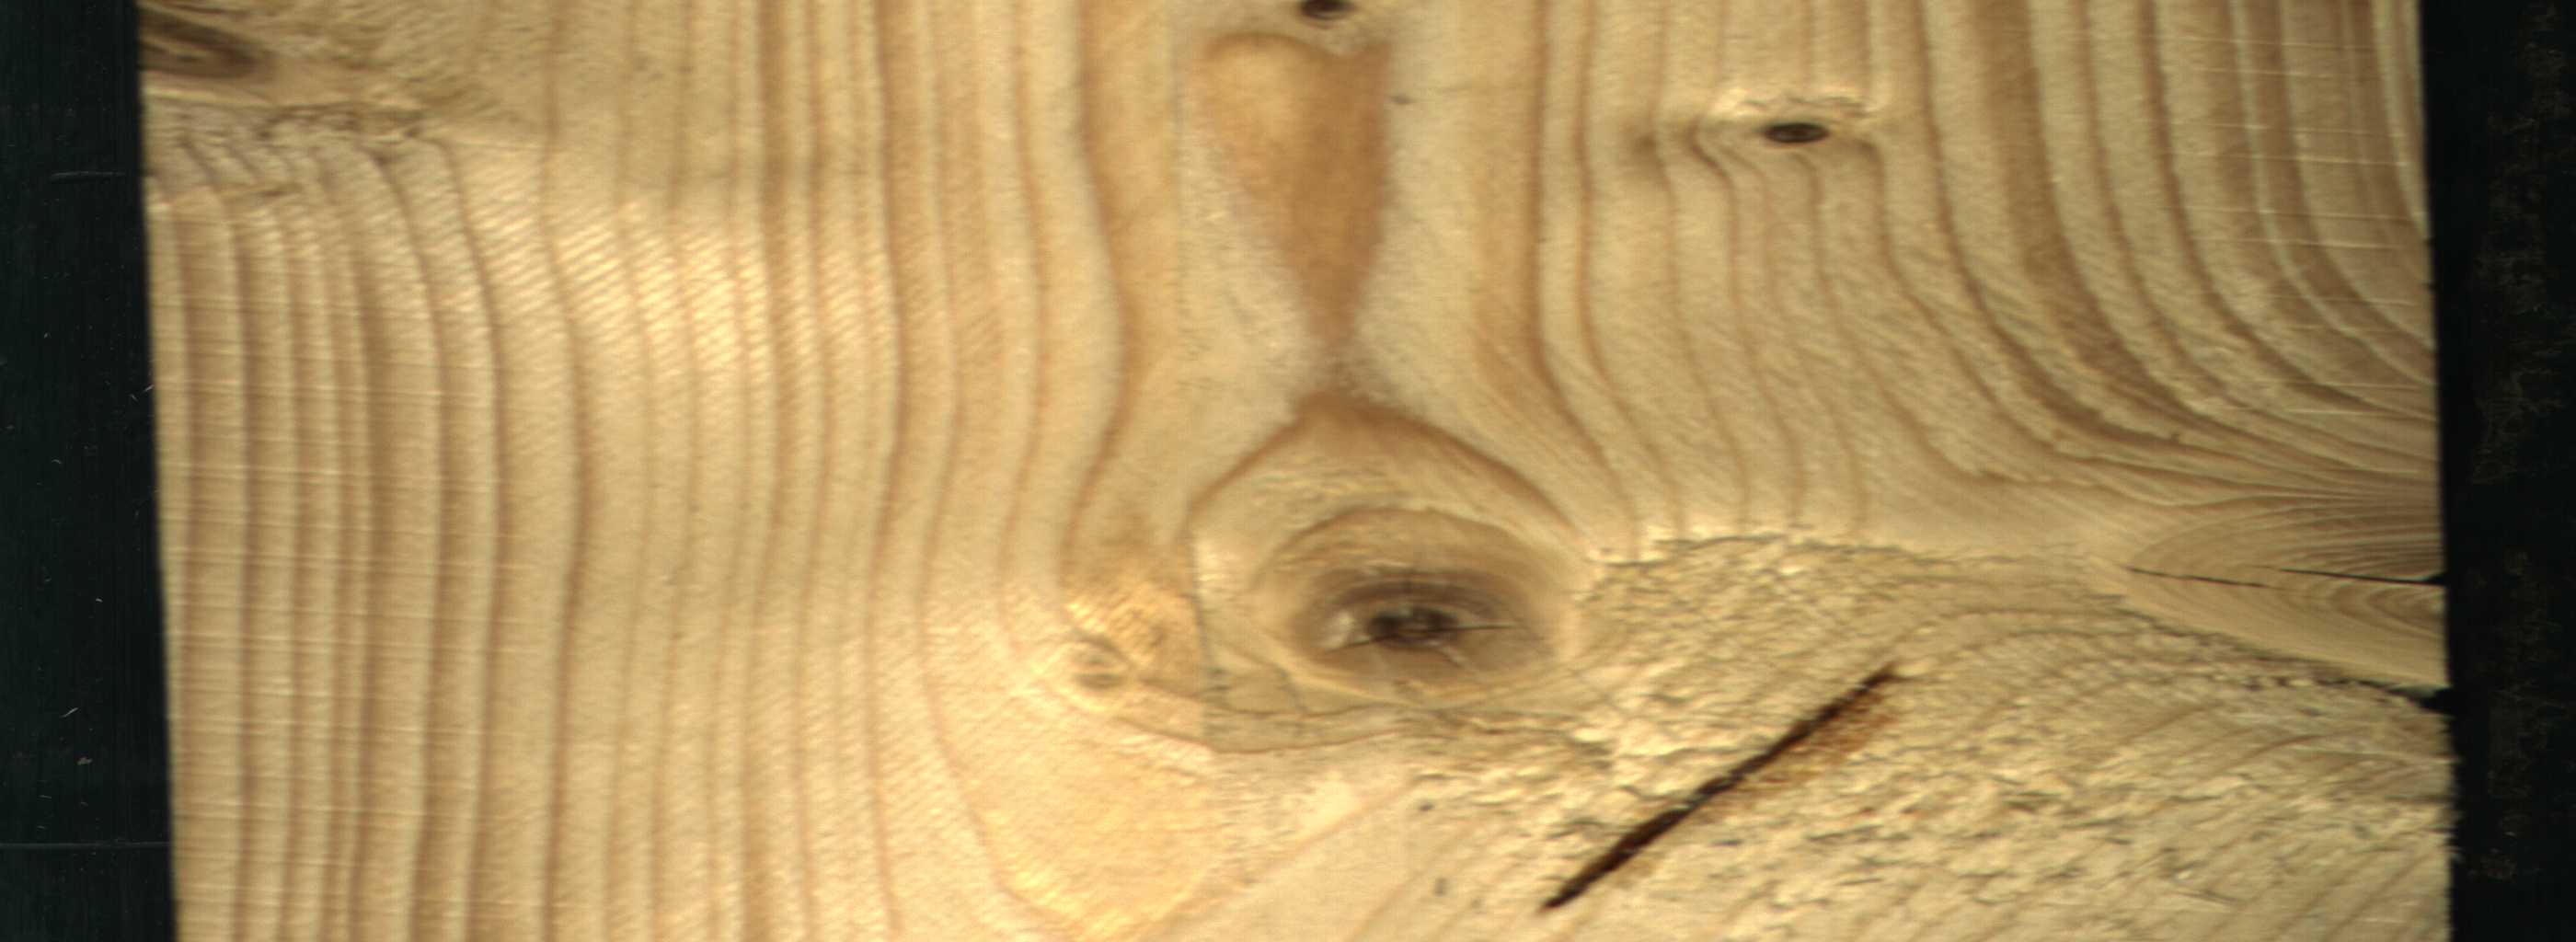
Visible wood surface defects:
resin
knot_with_crack
knot_with_crack
Dead_Knot
Dead_Knot
Live_Knot